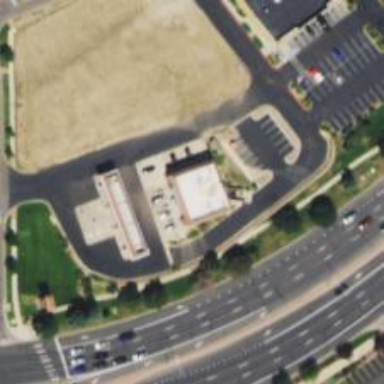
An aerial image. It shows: Convenience shop.